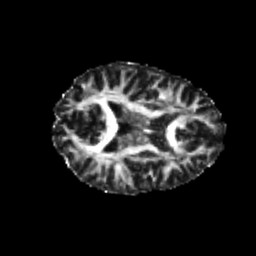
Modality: FA
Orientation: axial
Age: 21
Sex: female
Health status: healthy
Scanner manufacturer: philips
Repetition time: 7.7 s
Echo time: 0.09123 s